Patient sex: M
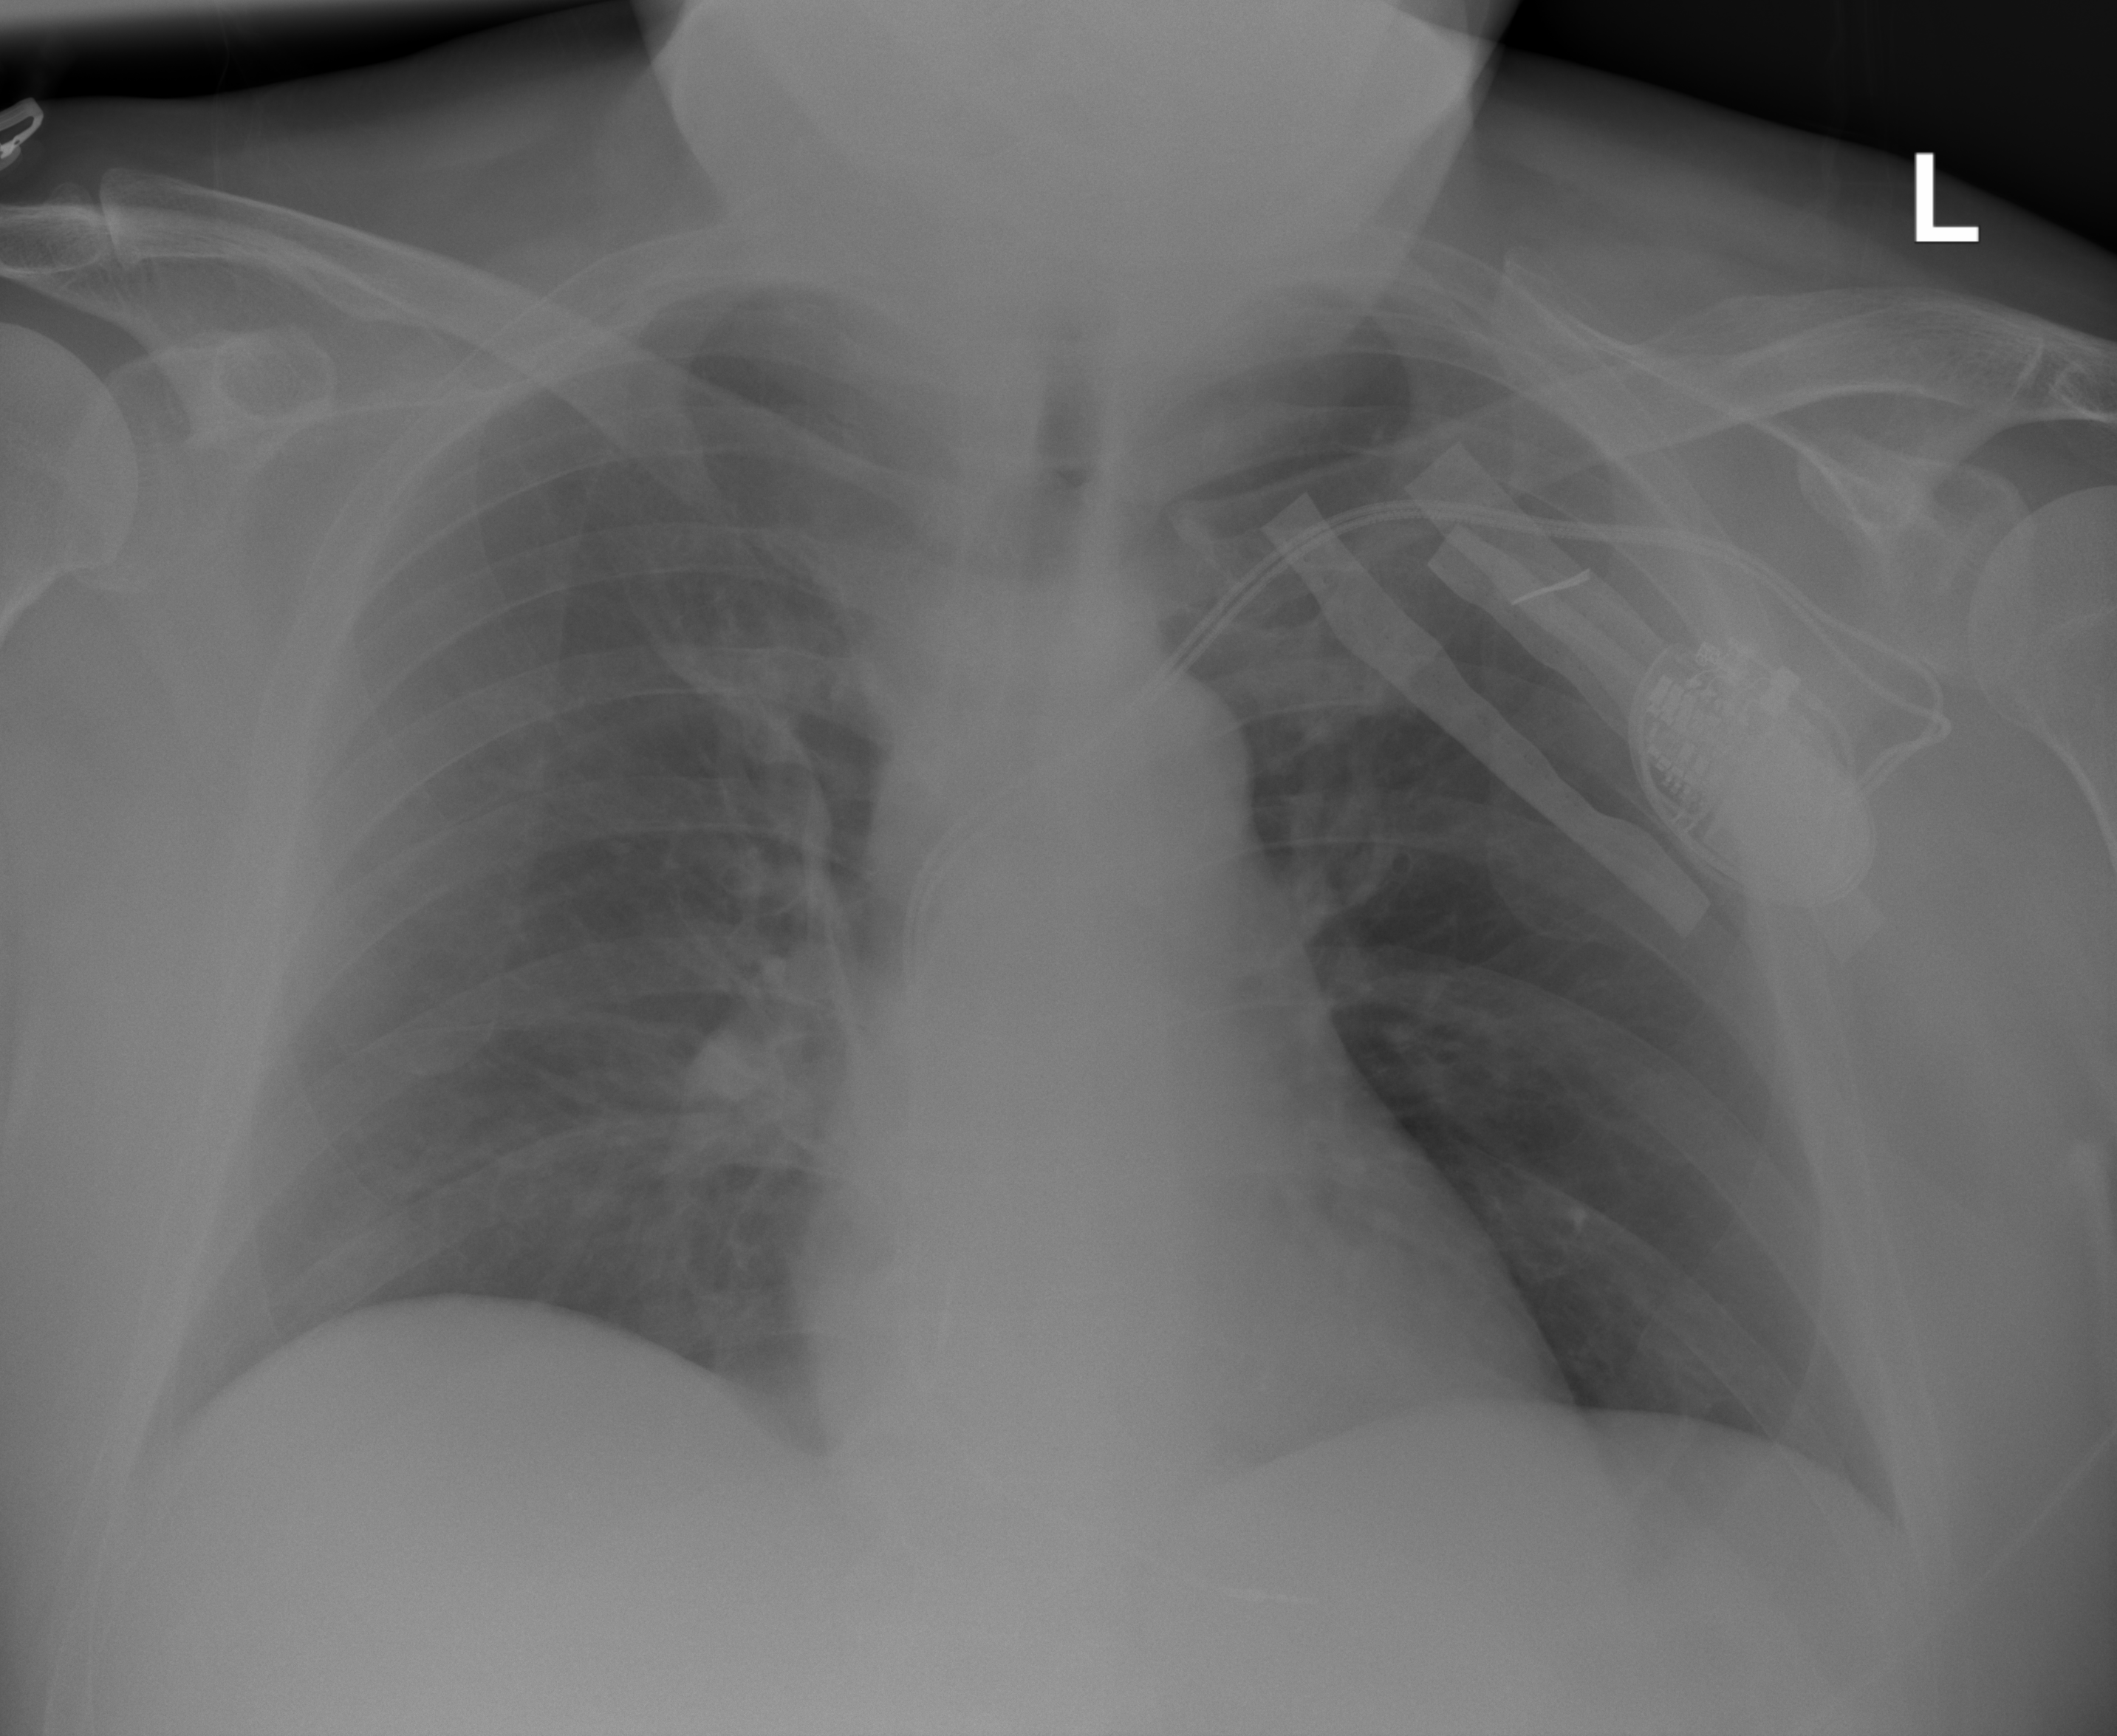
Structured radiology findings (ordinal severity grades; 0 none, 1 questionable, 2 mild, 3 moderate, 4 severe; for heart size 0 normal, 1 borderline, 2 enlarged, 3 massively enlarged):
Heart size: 0
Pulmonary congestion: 0
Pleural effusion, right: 1
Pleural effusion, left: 0
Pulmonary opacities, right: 0
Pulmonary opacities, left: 0
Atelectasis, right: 0
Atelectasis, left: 0